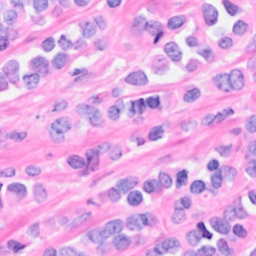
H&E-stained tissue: Breast